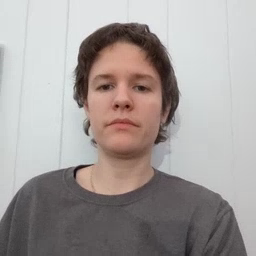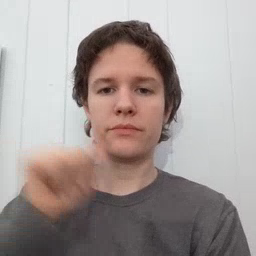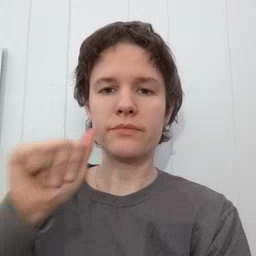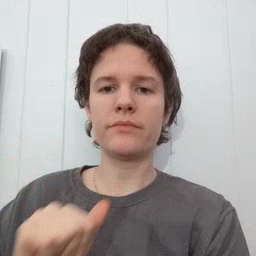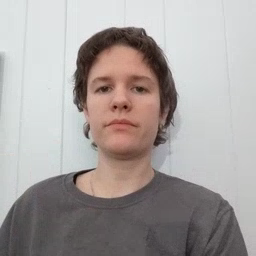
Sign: aunt